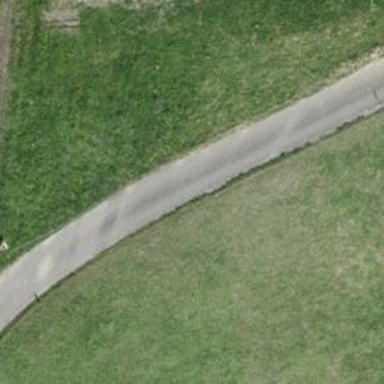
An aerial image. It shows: Paved track with Grade 1 surface.